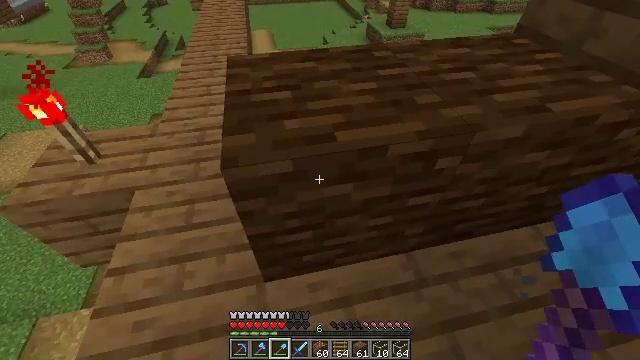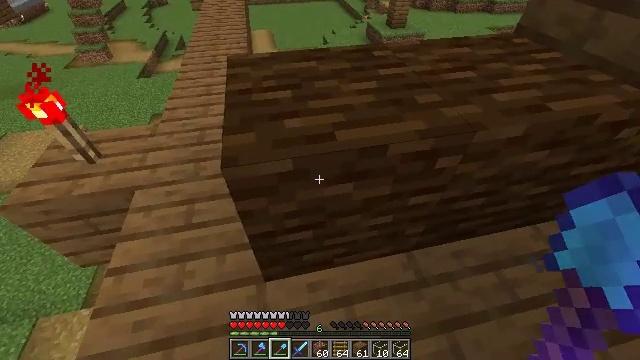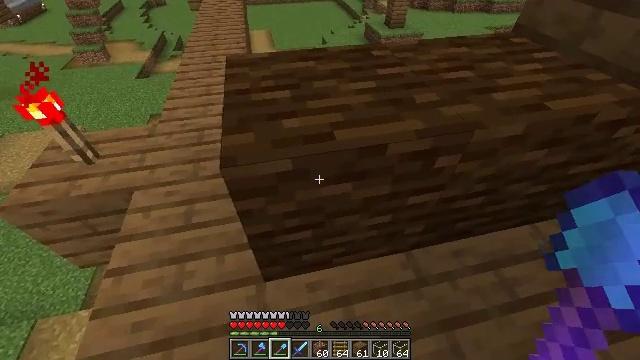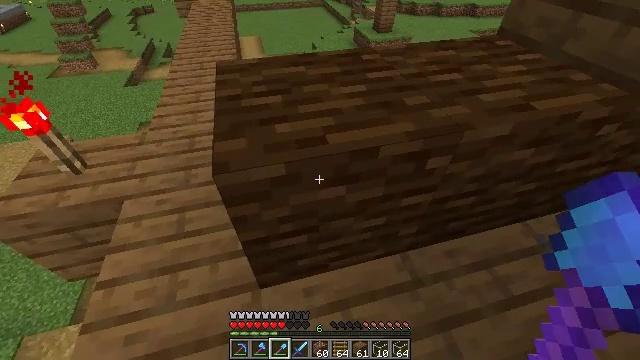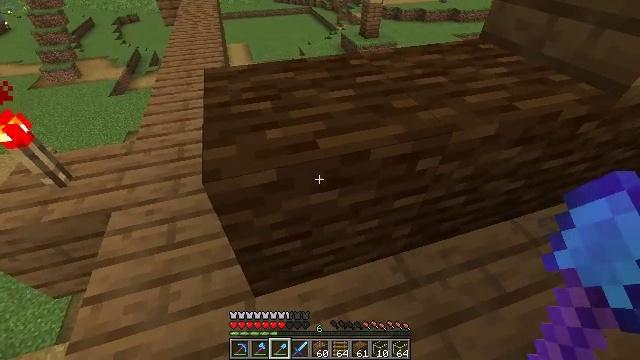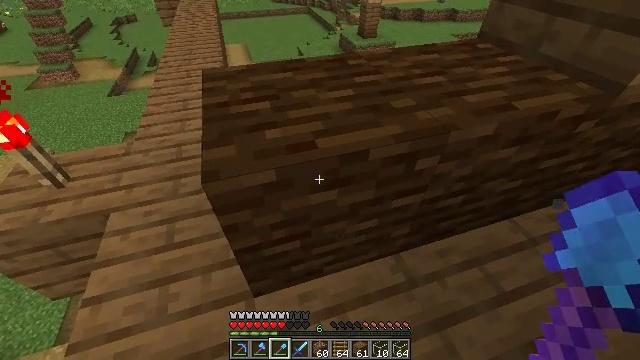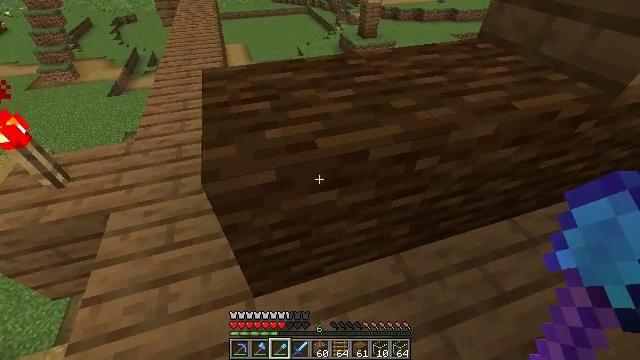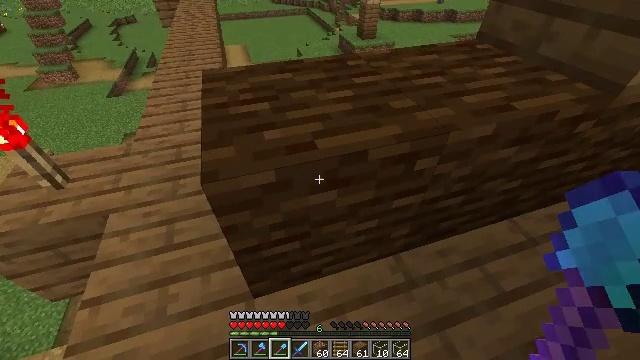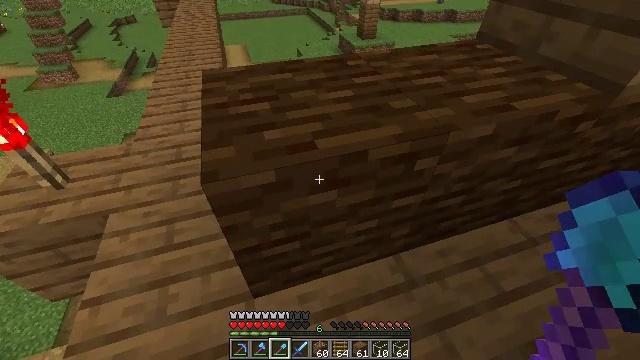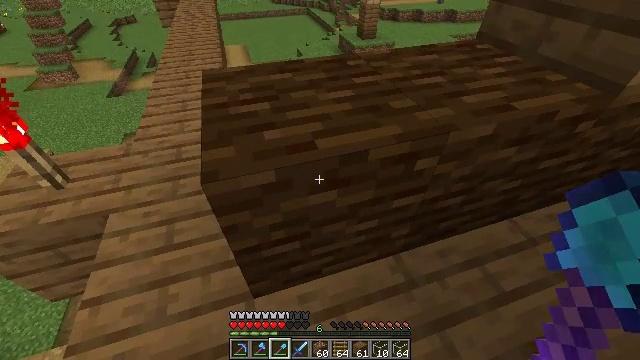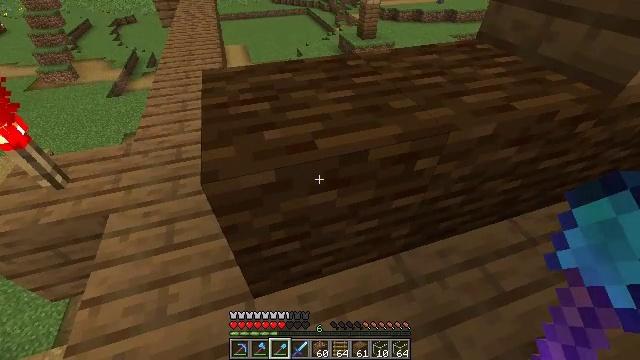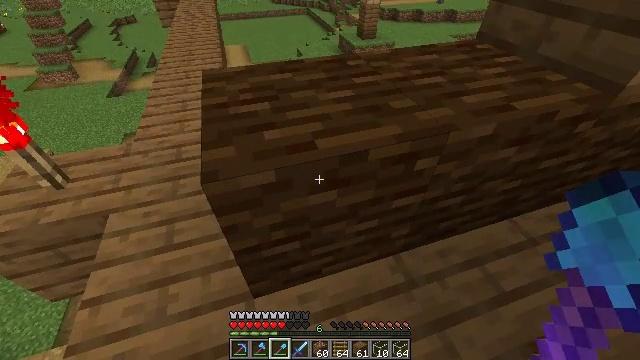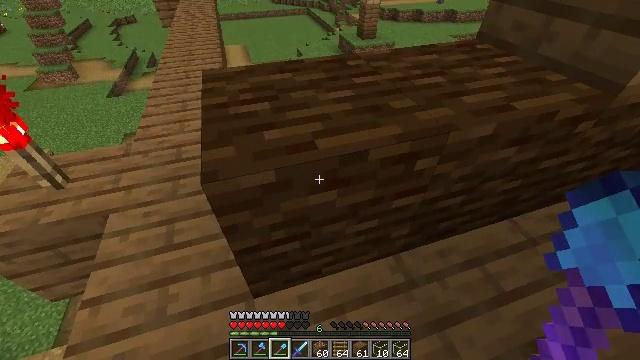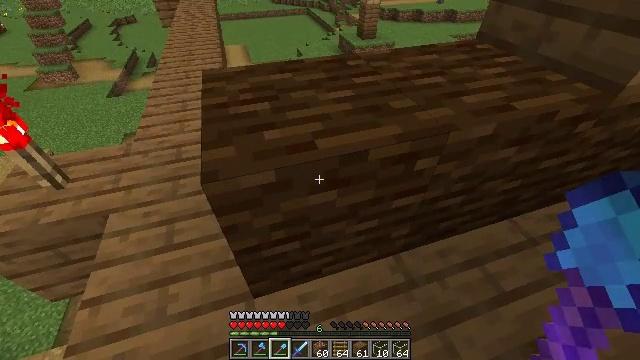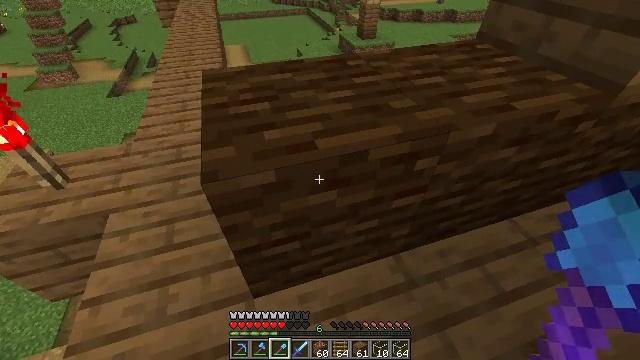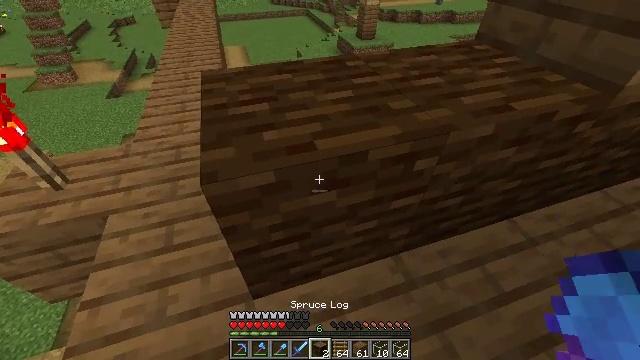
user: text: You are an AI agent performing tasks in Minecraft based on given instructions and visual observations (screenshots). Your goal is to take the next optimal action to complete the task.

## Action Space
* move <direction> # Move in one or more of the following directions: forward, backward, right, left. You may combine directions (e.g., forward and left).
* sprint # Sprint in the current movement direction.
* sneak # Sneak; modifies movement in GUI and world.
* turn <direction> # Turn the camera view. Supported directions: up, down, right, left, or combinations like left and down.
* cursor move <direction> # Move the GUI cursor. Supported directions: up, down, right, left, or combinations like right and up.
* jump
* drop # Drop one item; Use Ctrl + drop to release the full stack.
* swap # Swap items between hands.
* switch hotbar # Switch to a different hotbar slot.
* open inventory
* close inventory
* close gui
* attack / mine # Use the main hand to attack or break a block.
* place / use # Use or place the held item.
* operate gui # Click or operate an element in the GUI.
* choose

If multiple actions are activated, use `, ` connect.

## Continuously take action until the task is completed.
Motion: motion action
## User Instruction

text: Gather the purple carpet by attacking it.
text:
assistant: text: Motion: no_op
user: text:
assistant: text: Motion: no_op
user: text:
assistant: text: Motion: turn right
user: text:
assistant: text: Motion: turn right and up
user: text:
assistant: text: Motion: no_op
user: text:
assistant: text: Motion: no_op
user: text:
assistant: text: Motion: no_op
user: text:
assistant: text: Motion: no_op
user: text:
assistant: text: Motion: no_op
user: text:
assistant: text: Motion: no_op
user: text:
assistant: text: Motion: no_op
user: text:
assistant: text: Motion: no_op
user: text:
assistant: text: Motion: no_op
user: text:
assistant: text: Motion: no_op
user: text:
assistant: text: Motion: no_op
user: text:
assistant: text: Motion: turn right
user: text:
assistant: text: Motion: turn right
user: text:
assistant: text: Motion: turn right
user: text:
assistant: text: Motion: turn right and up
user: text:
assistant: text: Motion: turn right and up
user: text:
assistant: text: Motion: turn right
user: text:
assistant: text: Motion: no_op
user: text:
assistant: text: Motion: no_op
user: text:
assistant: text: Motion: no_op
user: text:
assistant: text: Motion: no_op
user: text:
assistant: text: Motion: turn right
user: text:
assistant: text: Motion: turn right
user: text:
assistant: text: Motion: turn right and up
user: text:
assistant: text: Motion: turn right and up
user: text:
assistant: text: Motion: turn right and up